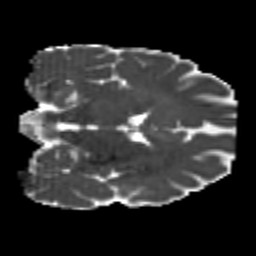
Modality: MD
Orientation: coronal
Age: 22
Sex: male
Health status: healthy
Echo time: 0.074 s